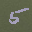
Label: 5